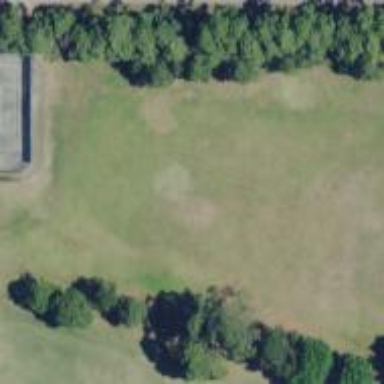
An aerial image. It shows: Driving range for golf on grass.